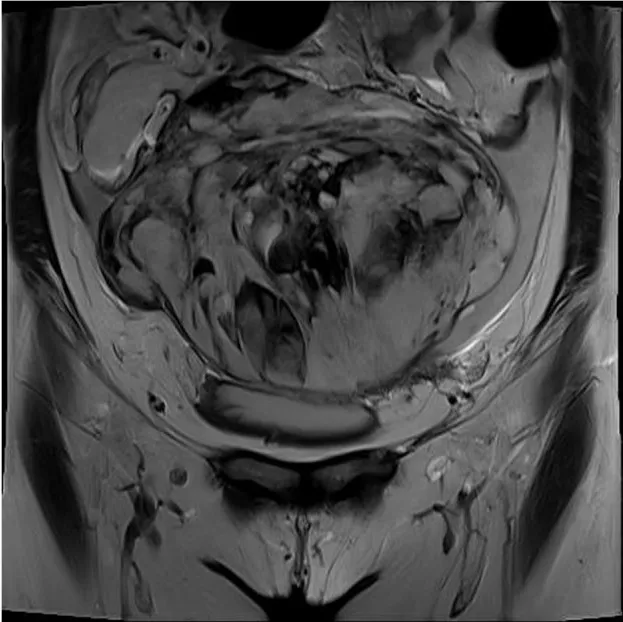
Magnetic resonance imaging (coronal view, T2 W1). . This scan shows an approximately 15- x 9- x 17-cm mass with mixed high and low signal intensity and irregular margins in the lower abdomen on coronal view.
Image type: radiology (mri)